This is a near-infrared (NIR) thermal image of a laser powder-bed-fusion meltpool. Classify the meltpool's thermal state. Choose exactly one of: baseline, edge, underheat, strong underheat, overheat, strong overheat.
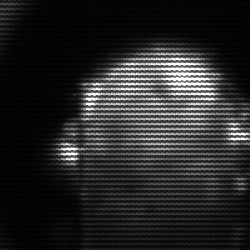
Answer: baseline